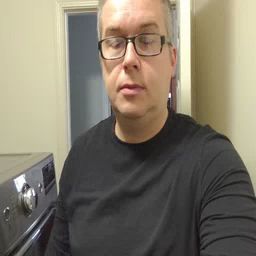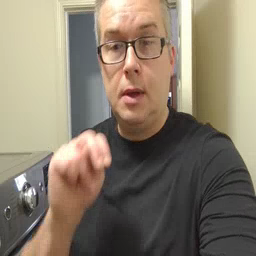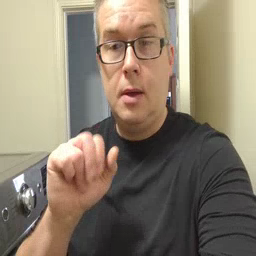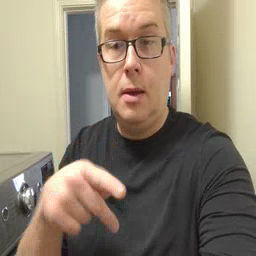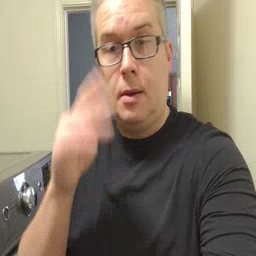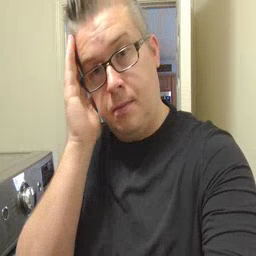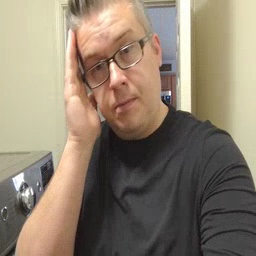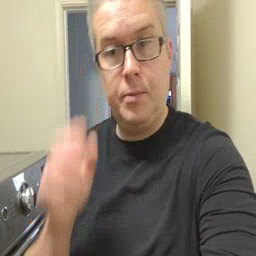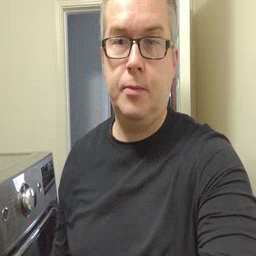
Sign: nap